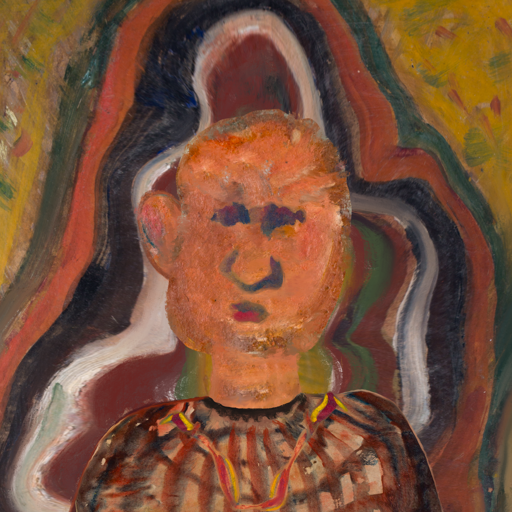
Background: AfterRaid, Head And Neck Front: Boggyland, Face Front: In_The_Sun, Bust: Orphan, Hair Front: Blank, Head Accessory: Blank, Second Necklace: Gypsy_Mother_1, Necklace: Blank, Baby: Blank